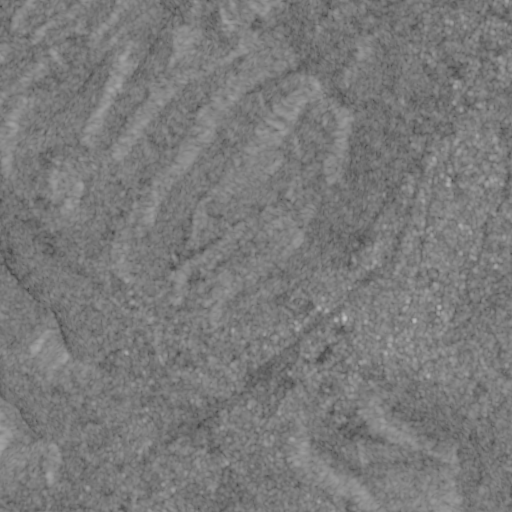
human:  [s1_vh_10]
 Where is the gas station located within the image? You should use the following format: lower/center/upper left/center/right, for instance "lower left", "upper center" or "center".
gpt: The gas station is located in the center right of the image.
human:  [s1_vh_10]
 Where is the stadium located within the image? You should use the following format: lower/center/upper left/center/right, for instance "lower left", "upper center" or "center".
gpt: The stadium is located in the lower center of the image.
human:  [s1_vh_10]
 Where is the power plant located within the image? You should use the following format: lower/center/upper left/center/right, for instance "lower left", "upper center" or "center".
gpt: There is no power plant in the image.

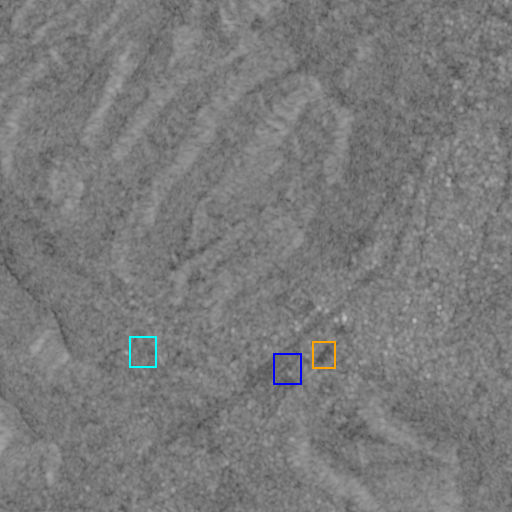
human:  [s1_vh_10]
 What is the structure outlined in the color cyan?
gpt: The structure outlined in cyan is a crop field.
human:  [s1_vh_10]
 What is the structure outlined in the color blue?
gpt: The structure outlined in blue is a park.
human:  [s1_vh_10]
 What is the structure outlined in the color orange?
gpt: The structure outlined in orange is a stadium.
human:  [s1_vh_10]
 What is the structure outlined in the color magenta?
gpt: There is no magenta outline.